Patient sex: M
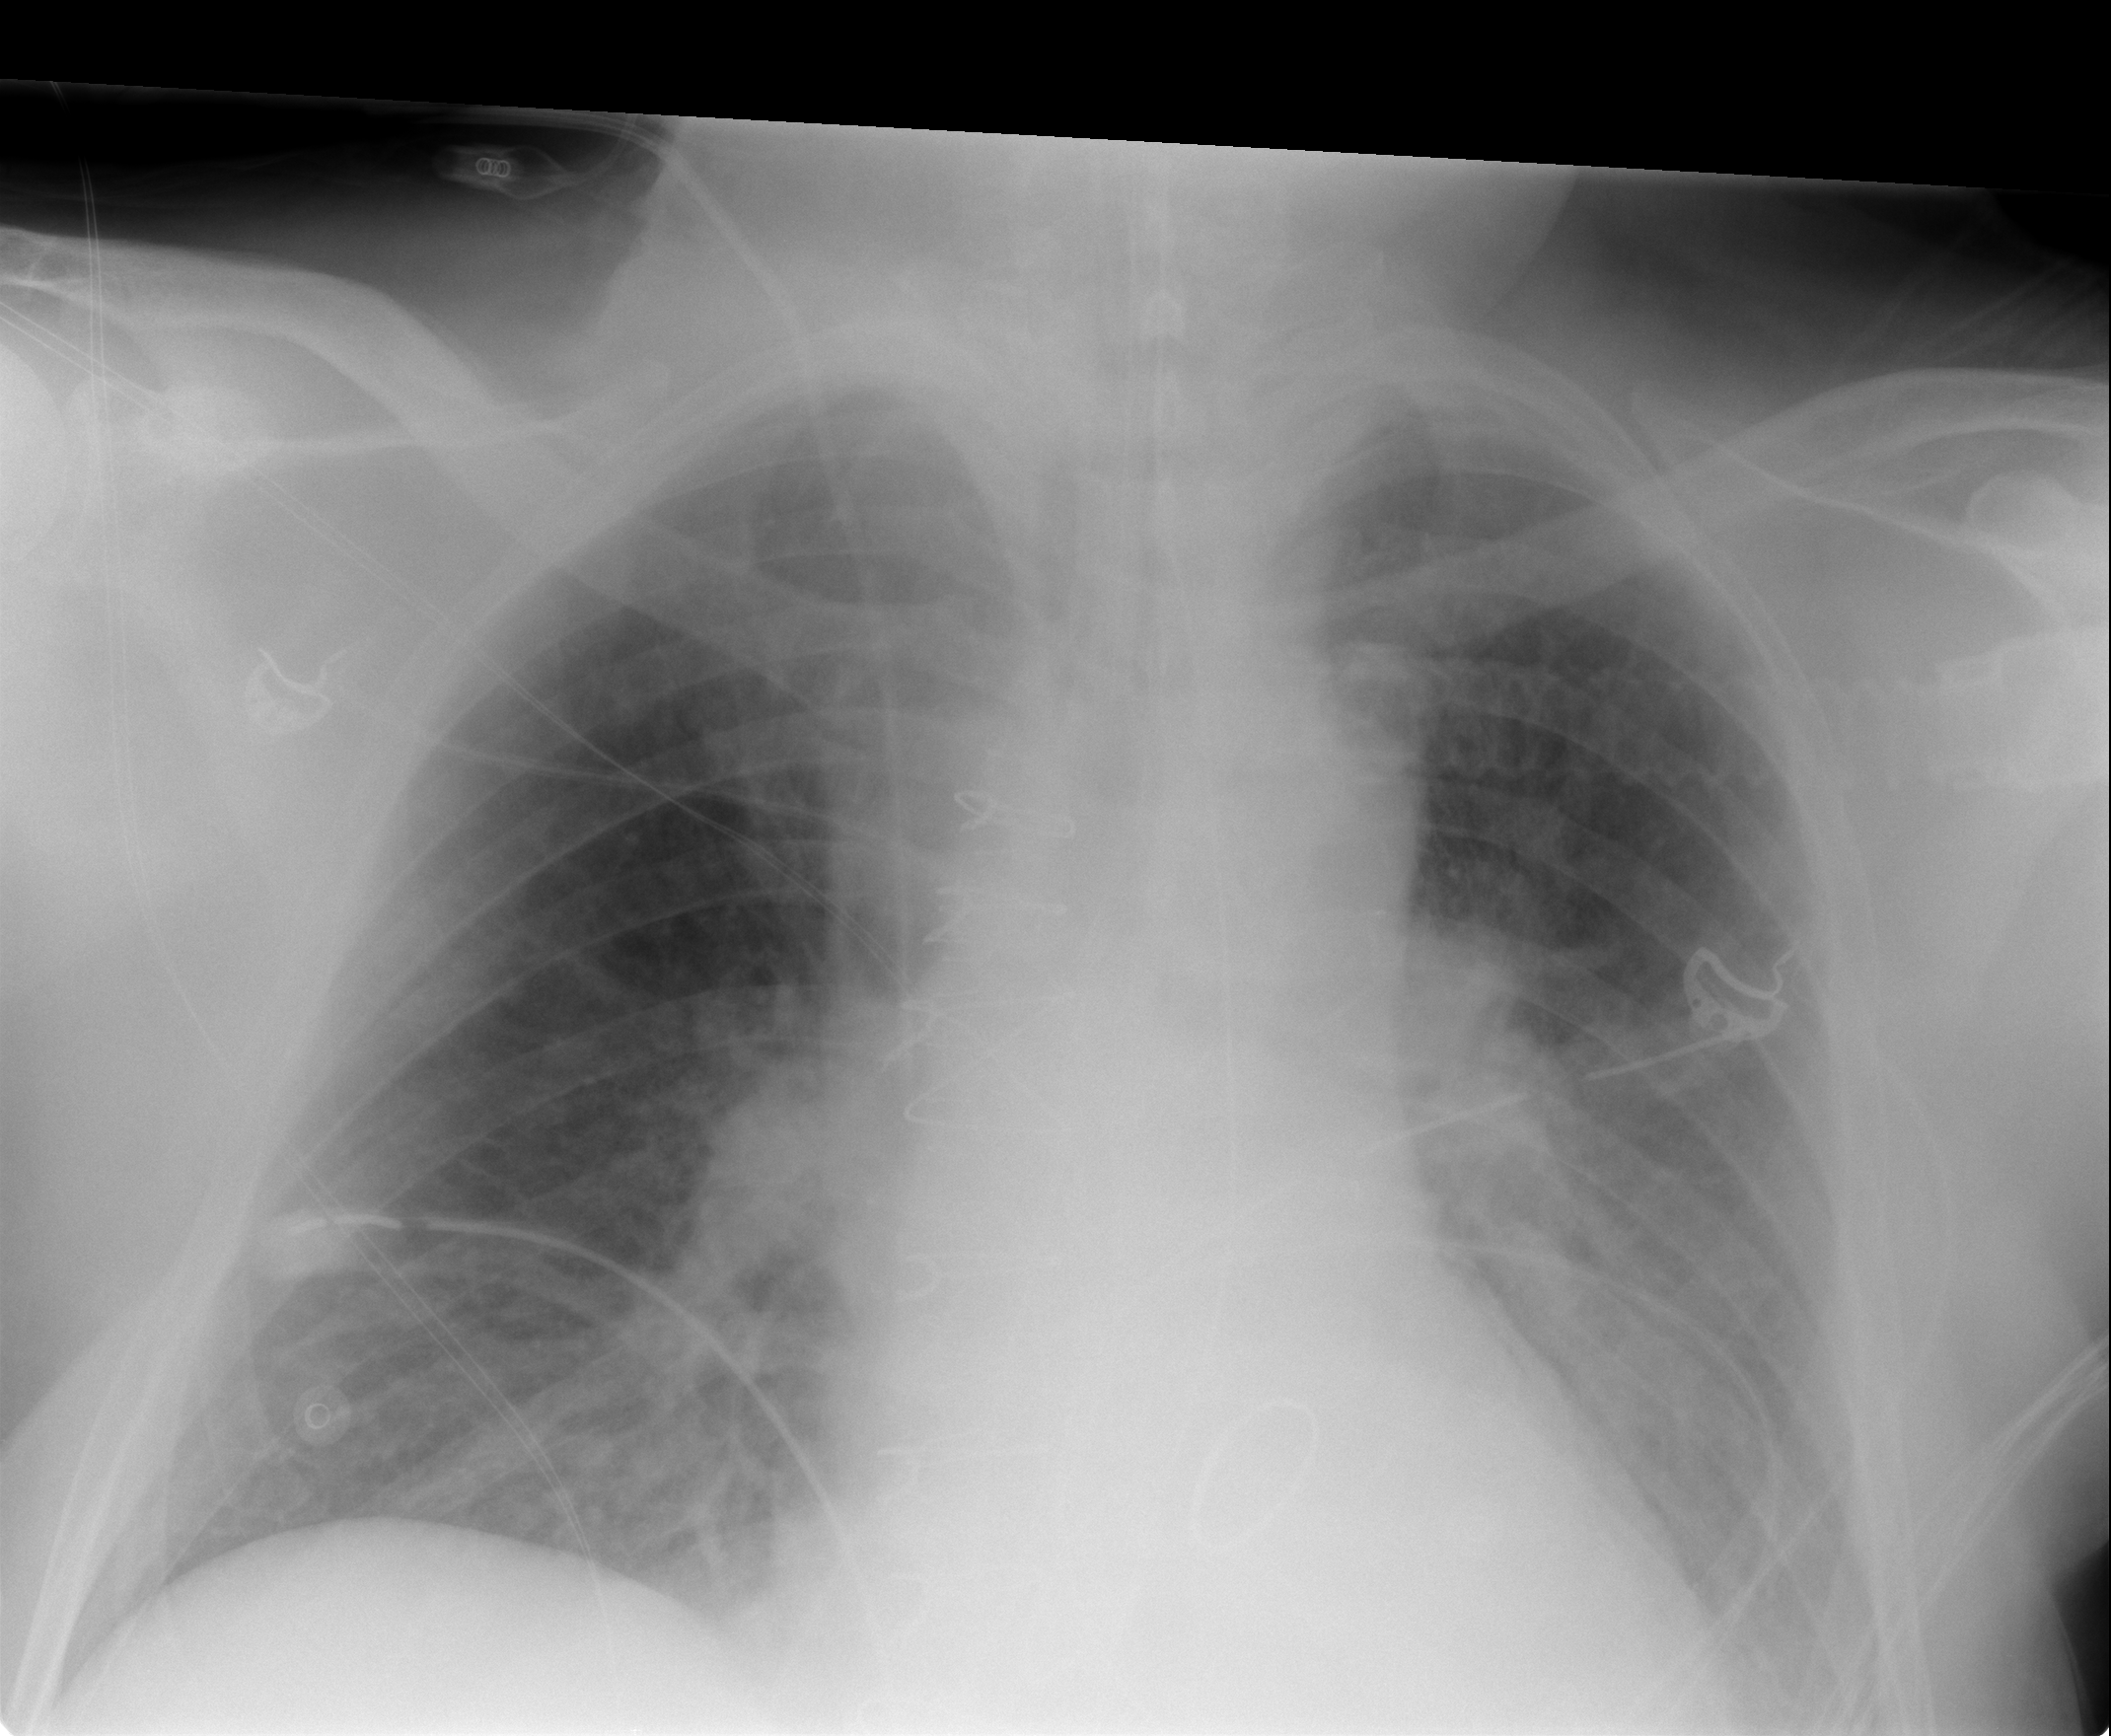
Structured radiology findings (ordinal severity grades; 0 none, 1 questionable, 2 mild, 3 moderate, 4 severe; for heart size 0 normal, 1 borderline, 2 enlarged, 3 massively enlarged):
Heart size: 1
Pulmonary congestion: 2
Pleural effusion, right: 1
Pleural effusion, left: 2
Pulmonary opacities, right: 2
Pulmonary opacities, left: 2
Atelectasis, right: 2
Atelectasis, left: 2